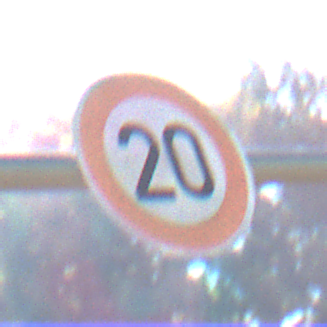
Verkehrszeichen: Geschwindigkeit20
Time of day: MorningAfternoon
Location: Outdoor (Suburban)
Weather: PartlyCloudy
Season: NotSpecified
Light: Natural